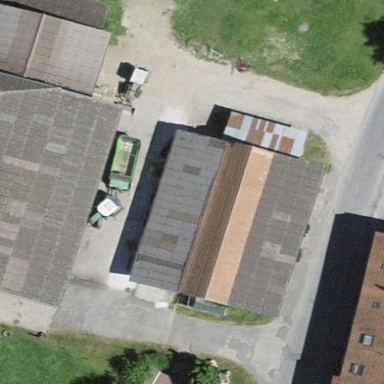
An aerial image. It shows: Barn.